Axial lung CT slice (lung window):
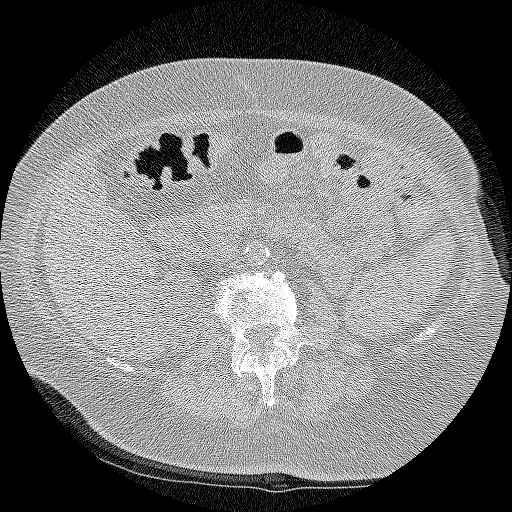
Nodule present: no